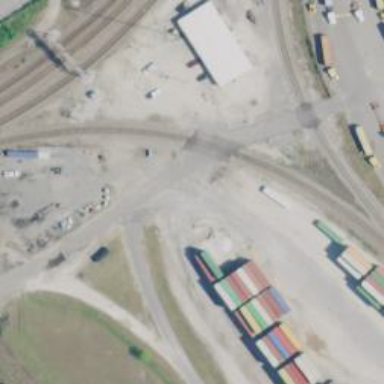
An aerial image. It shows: Level crossing along the railway.